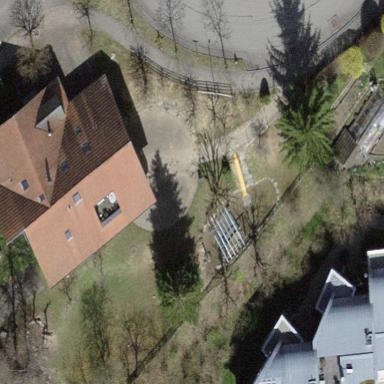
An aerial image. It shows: School building.